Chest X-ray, AP view. Patient: 61 years old, sex F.
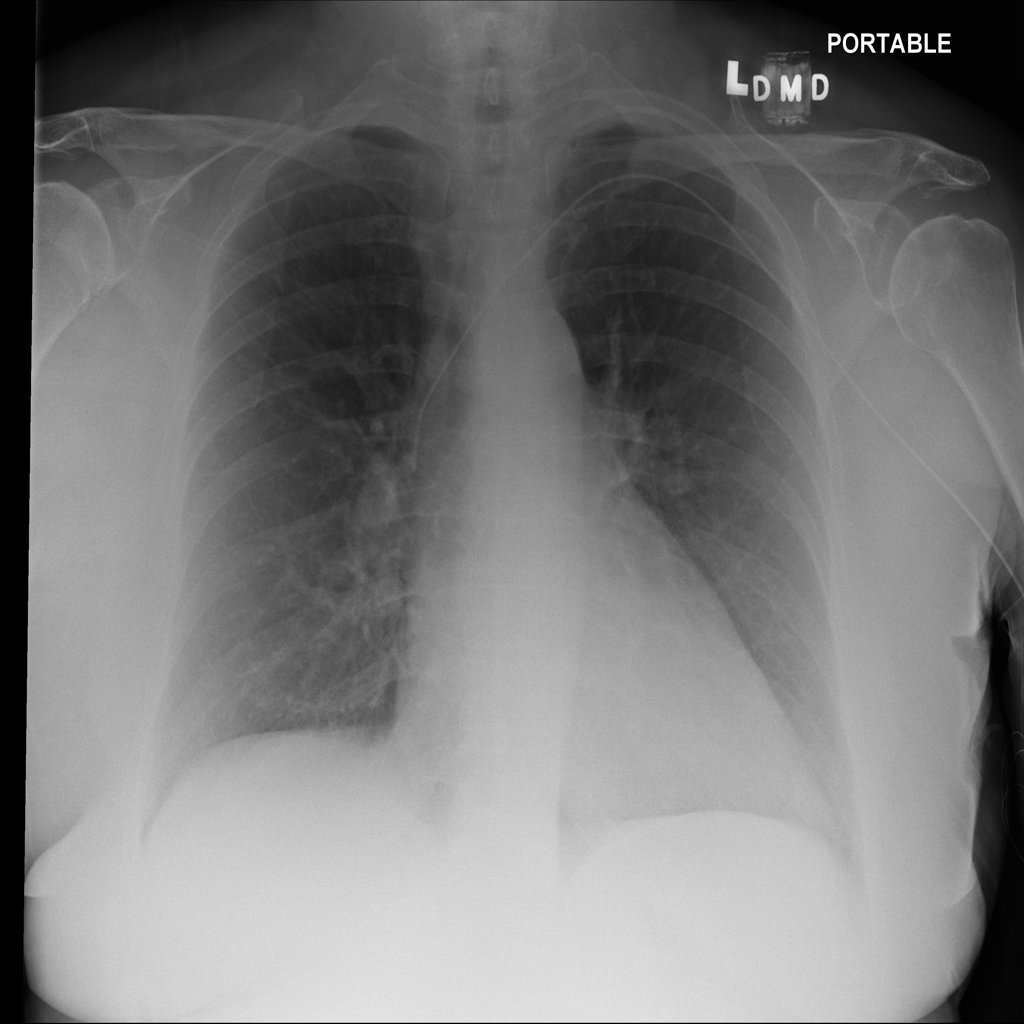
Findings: No Finding